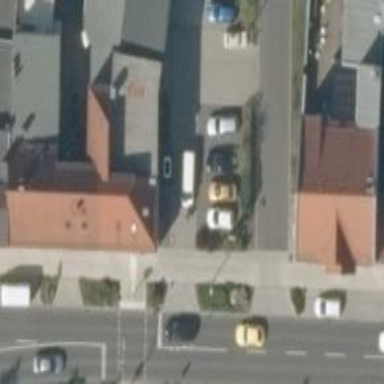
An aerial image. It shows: Car repair shop.